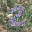
Label: 2